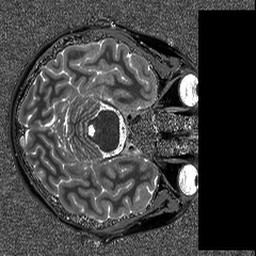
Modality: T1map
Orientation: axial
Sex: female